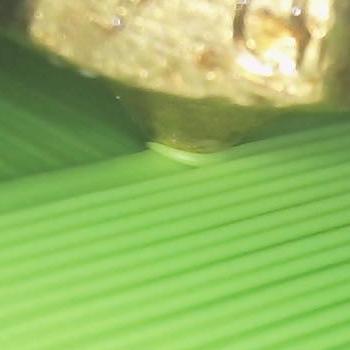
Flow rate: 200%